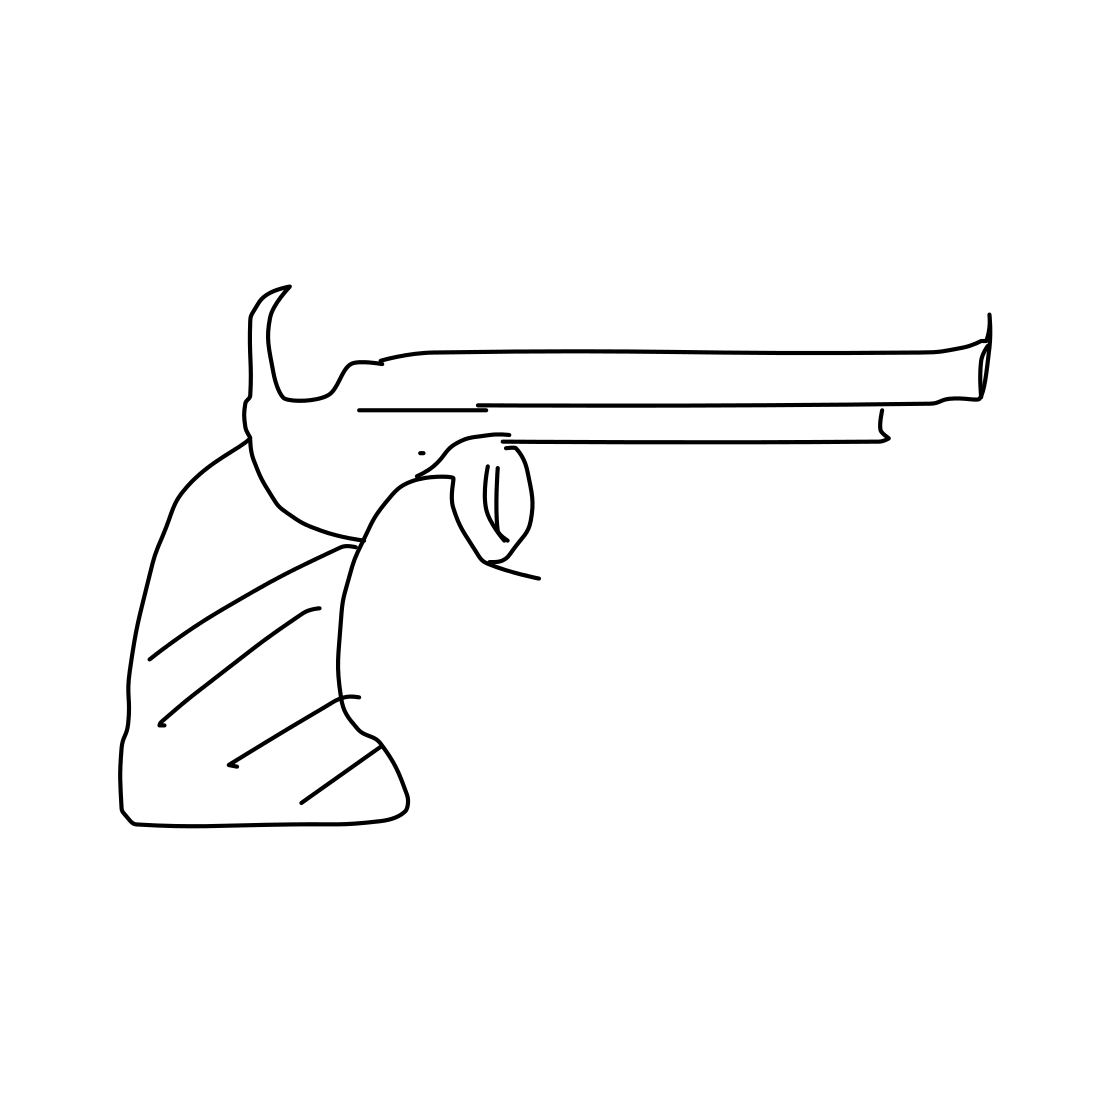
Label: revolver